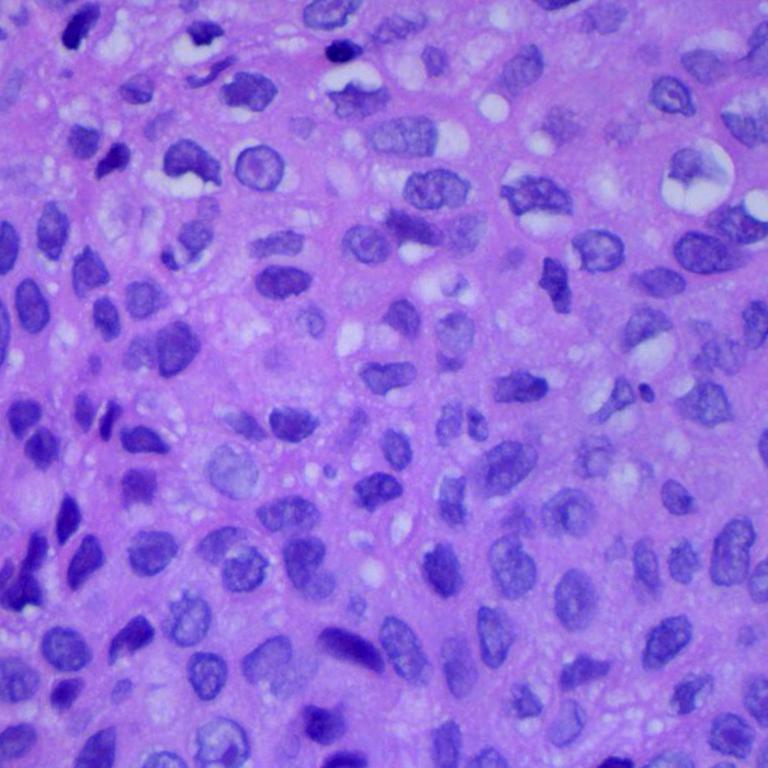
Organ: lung
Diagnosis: squamous carcinomas